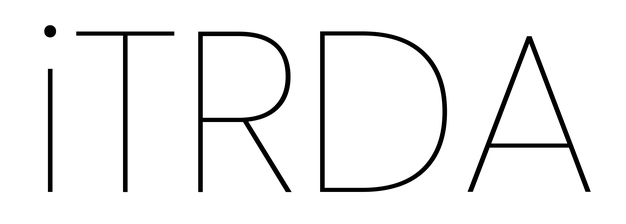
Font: Poppins-Thin